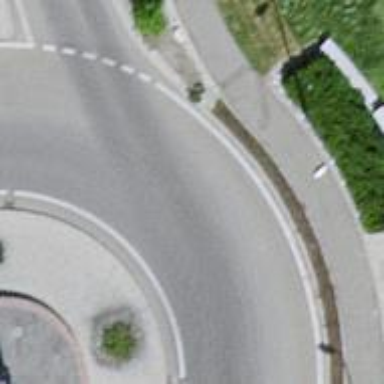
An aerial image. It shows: Tertiary road with asphalt surface leading to roundabout.